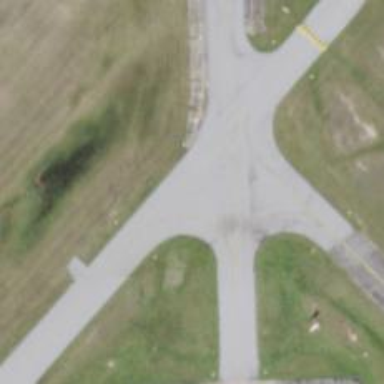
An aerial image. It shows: Asphalt taxiway in the airport.